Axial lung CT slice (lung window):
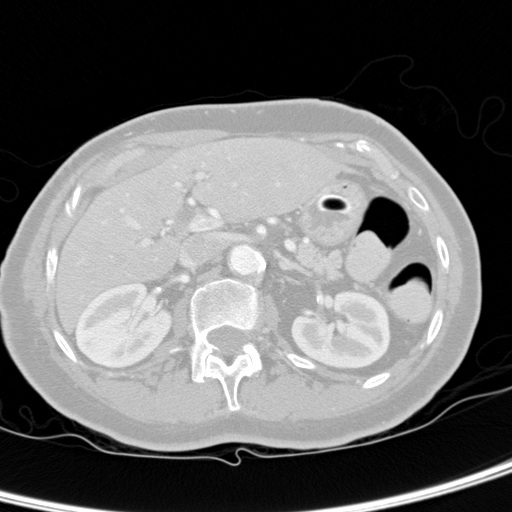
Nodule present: no